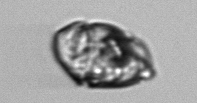
Label: Proterythropsis